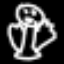
Label: angel